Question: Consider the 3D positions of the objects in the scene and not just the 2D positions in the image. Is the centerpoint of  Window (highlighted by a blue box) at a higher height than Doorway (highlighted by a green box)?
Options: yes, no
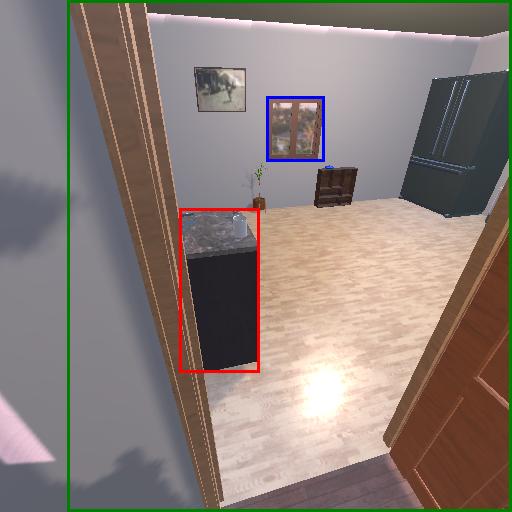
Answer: yes